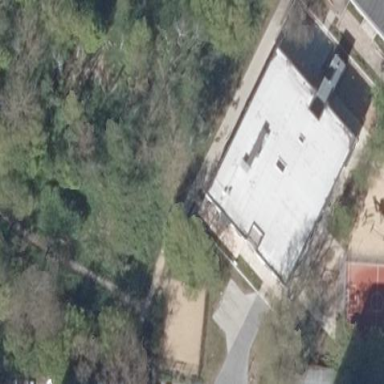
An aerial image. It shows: Building with flat roof.